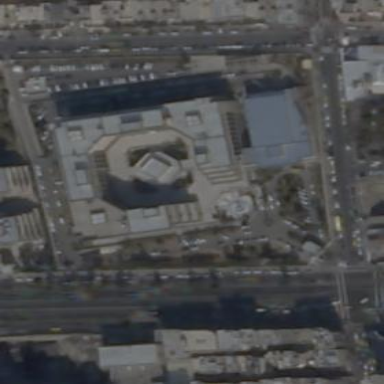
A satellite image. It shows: Government office building.